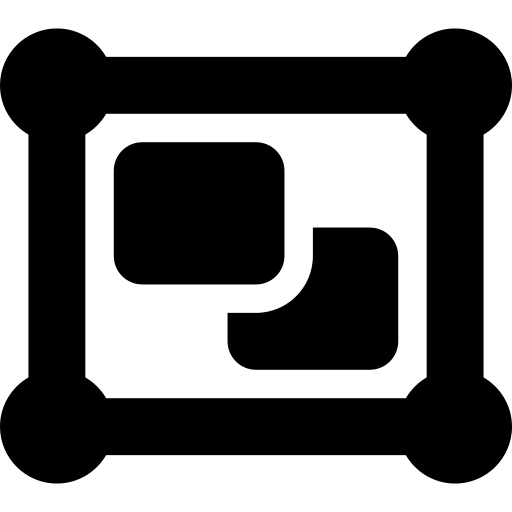
Tags: icon, FontAwesome, fa-icon, solid, object, group